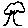
Label: tree